八年级 · 度量几何学
要测量河岸相对两点 $\mathrm{A} 、 \mathrm{~B}$ 的距离, 已知 $\mathrm{AB}$ 垂直于河岸 $\mathrm{BF}$, 先在 $\mathrm{BF}$ 上取两点 $\mathrm{C} 、 \mathrm{D}$,使 $\mathrm{CD}=\mathrm{CB}$, 再过点 $\mathrm{D}$ 作 $\mathrm{BF}$ 的垂线段 $\mathrm{DE}$, 使点 $\mathrm{A} 、 \mathrm{C} 、 \mathrm{E}$ 在一条直线上,如图, 测出 $\mathrm{BD}=10, \mathrm{ED}=5$, 则 $\mathrm{AB}$ 的长是 $(\quad)$

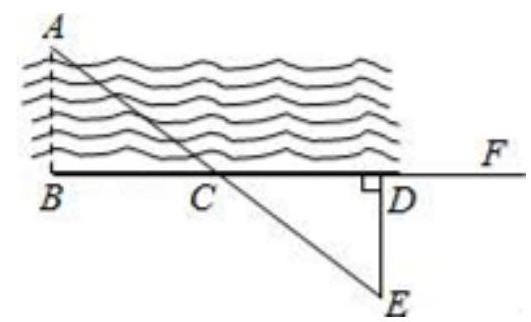
A. 2.5
B. 10
C. 5
D. 以上都不对
答案: C